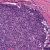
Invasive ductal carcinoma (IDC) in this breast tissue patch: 0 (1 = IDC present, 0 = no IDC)